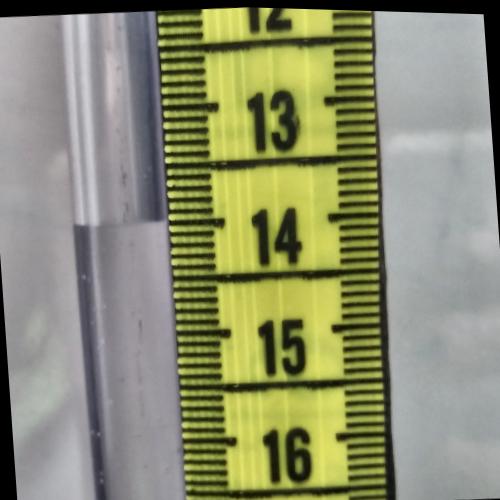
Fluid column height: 14.0 cm